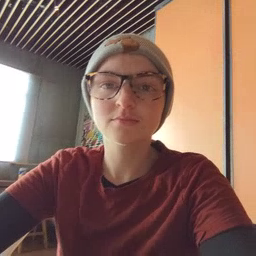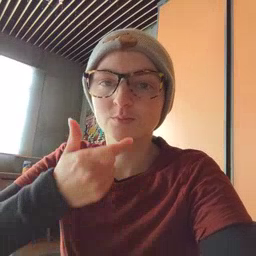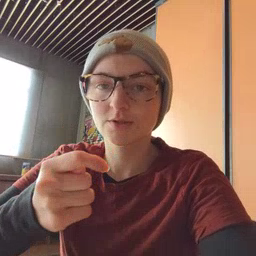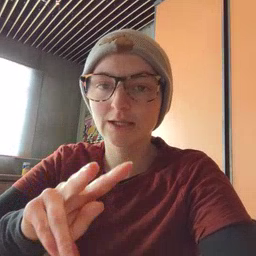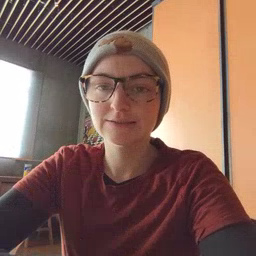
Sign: TV